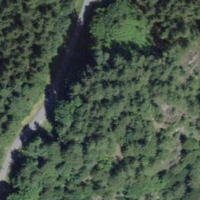
EUNIS habitat code: 43
Species observed at this site:
Primula hirsuta
Vaccinium myrtillus
Filipendula ulmaria